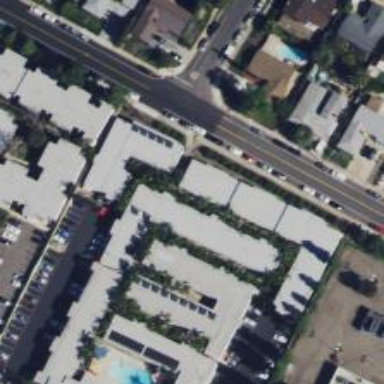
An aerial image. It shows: Residential building.